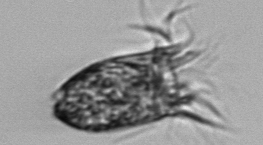
Label: Strombidium_morphotype1